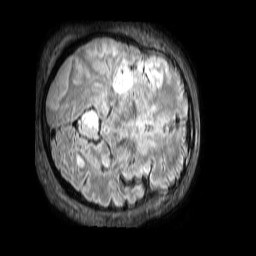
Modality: FLAIR
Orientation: axial
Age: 70
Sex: male
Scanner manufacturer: philips
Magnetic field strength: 3 T
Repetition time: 4.8 s
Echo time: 0.2866 s